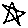
Label: star